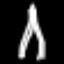
Label: The Eiffel Tower